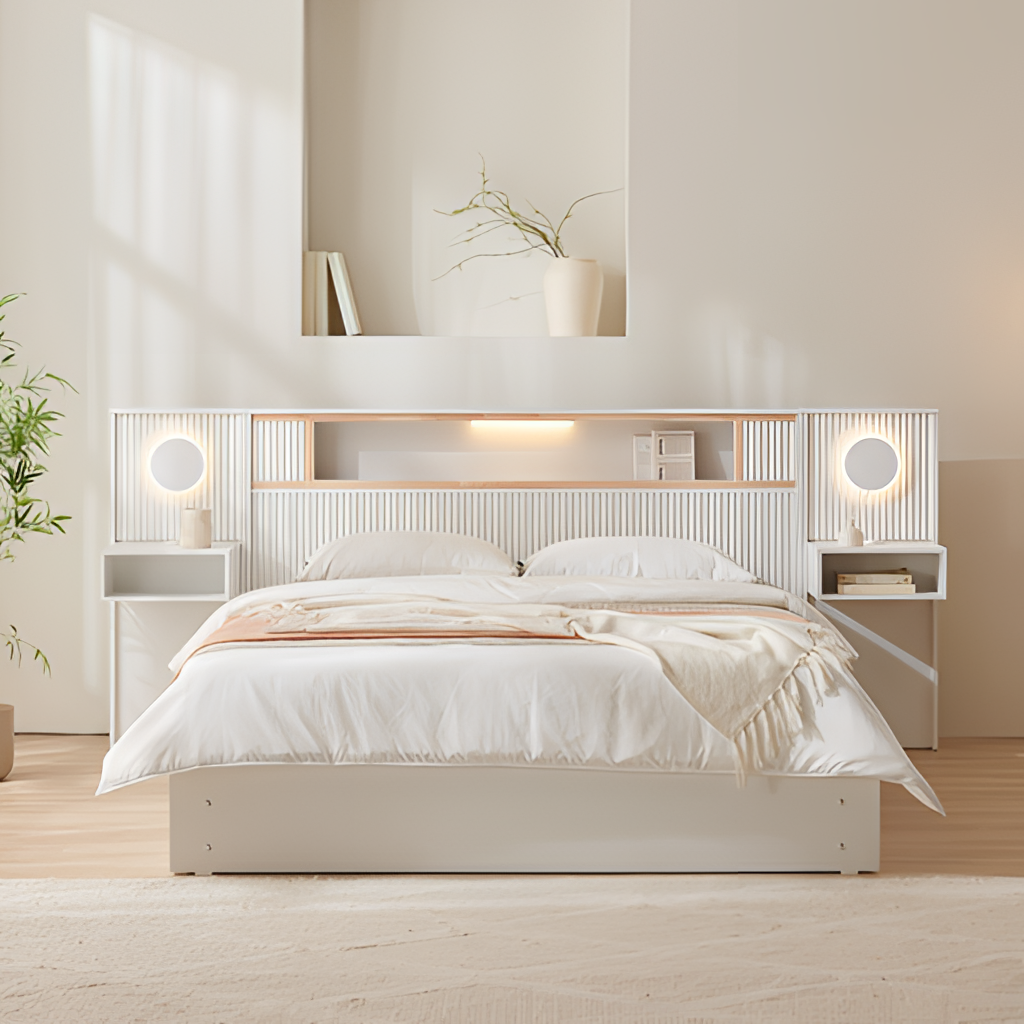
bedroom, white wood illuminated headboard bed, wood flooring, with plank pattern, paint wallpaper, with solid pattern, modern